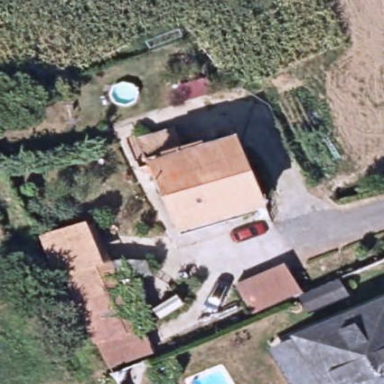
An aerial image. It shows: Simple and straightforward house.